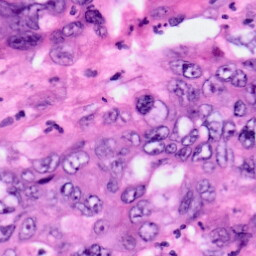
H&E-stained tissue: Pancreatic